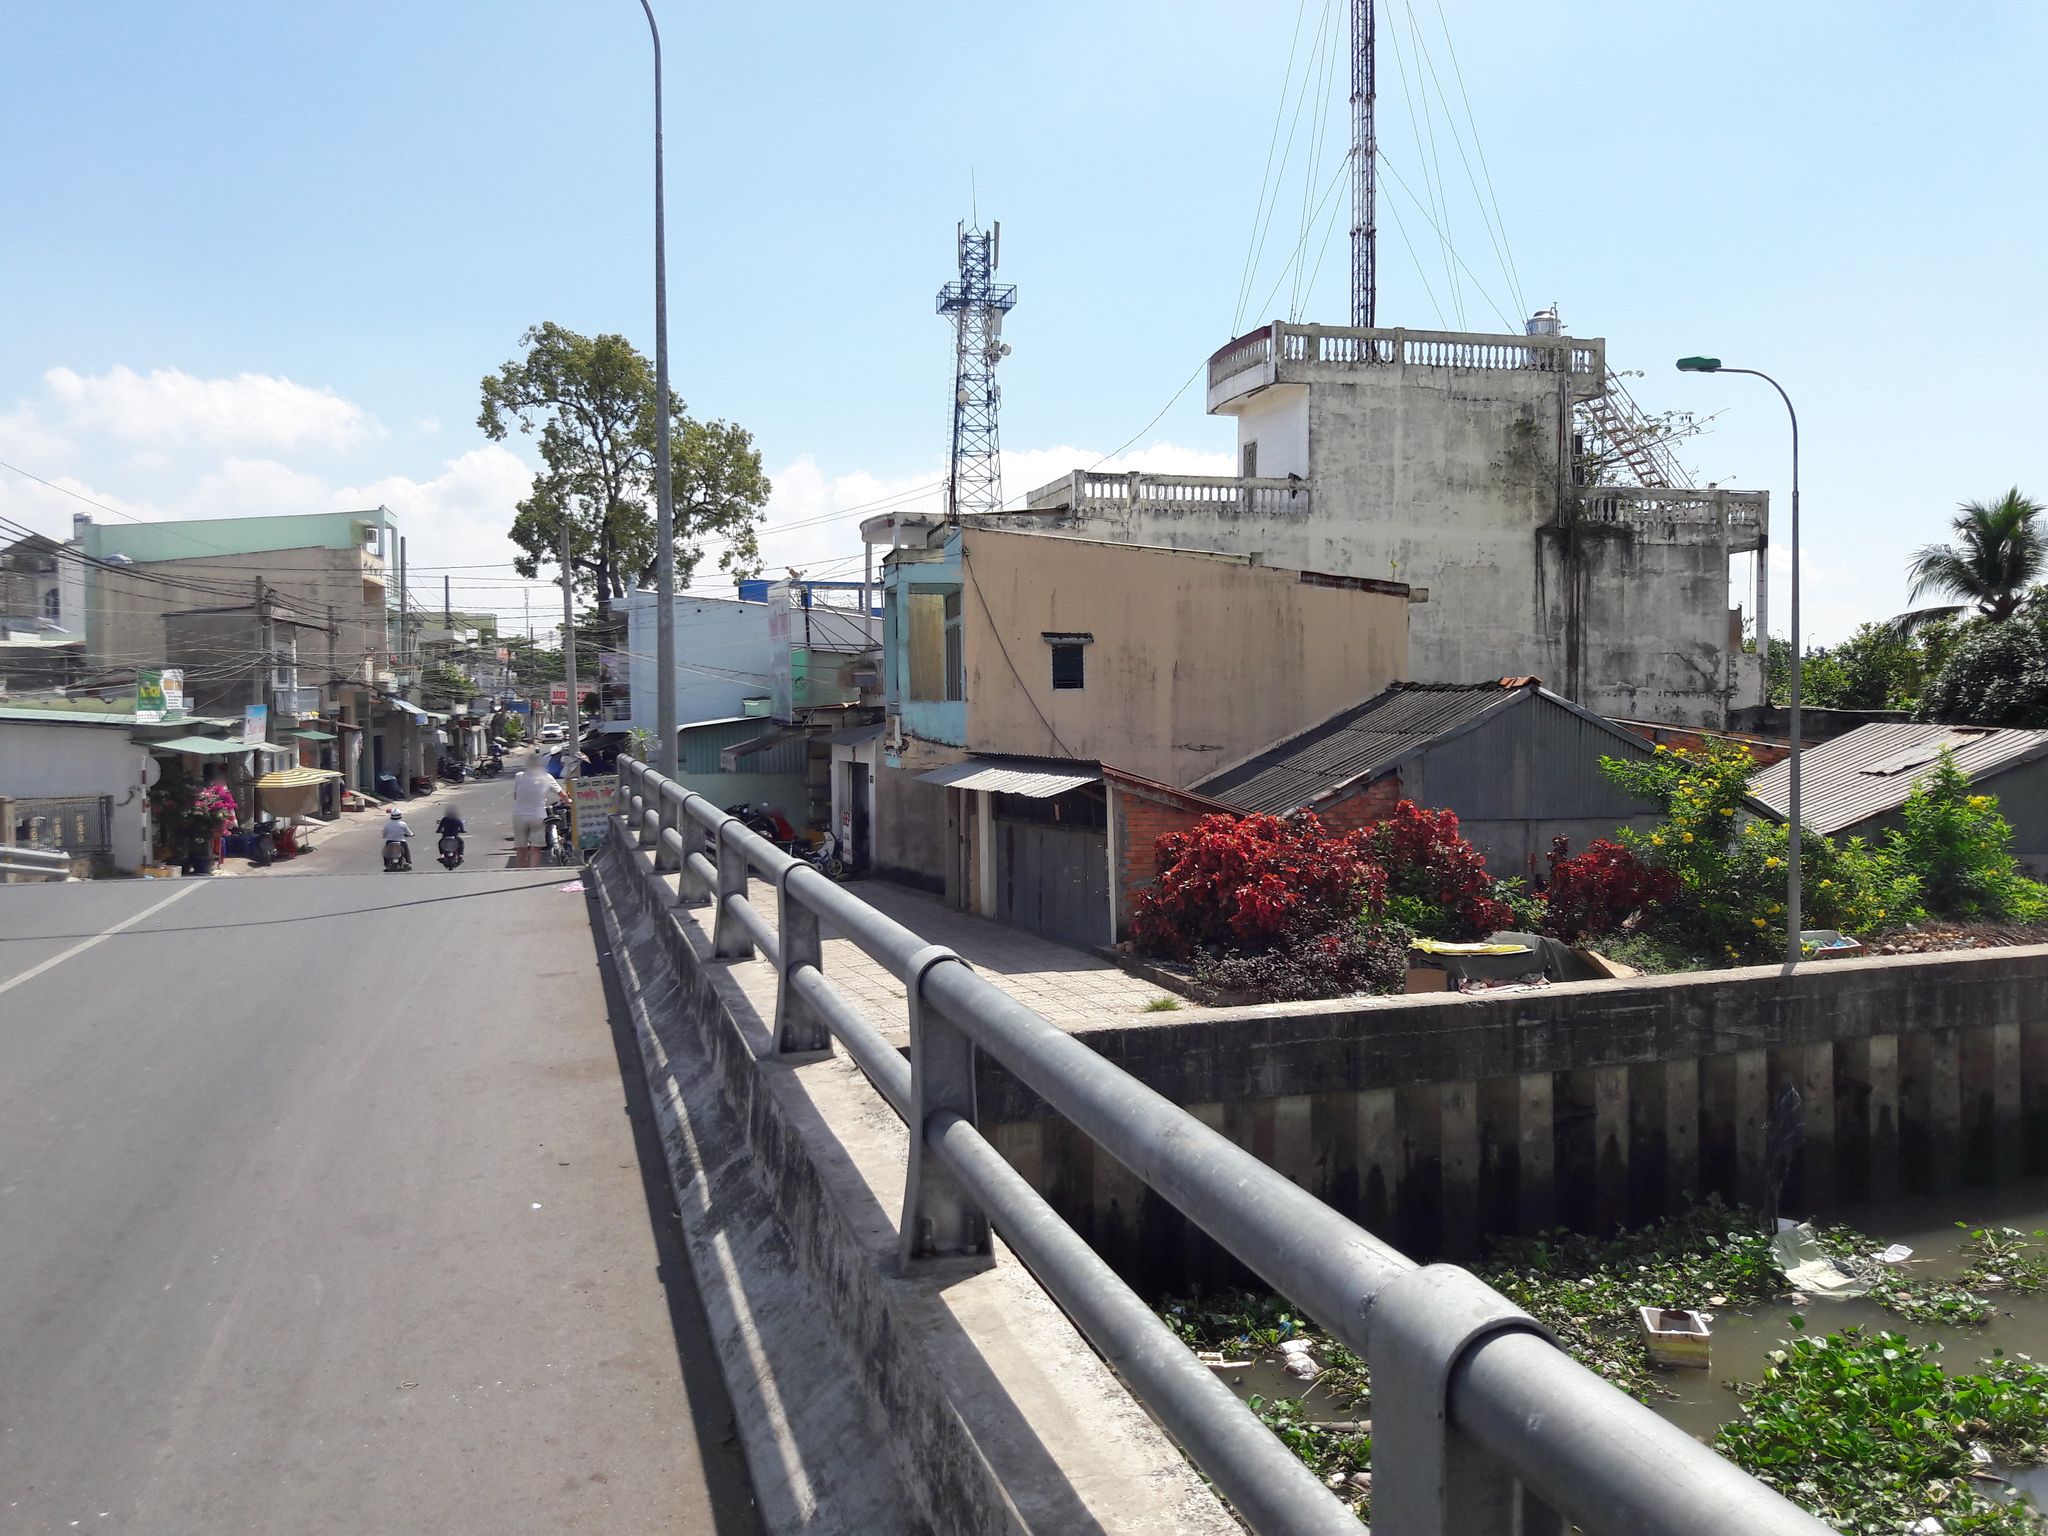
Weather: clear
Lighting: day
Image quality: good
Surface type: walking surface
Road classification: residential, tertiary
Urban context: urban centre
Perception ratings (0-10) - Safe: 3.3, Lively: 3.03, Beautiful: 1.09, Boring: 1.61, Depressing: 5.79, Wealthy: 3.25